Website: bh-photo
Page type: payment
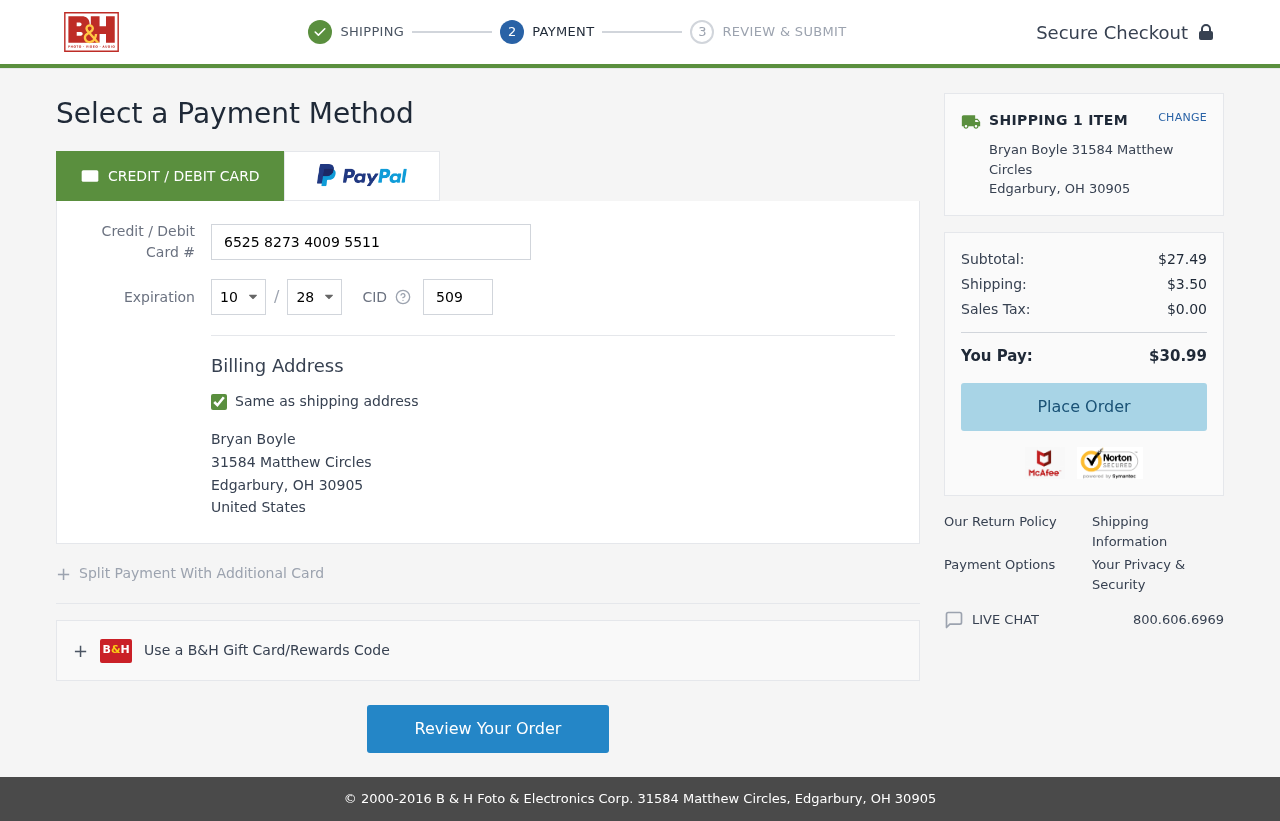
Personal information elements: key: PII_CARD_CVV
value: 509
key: PII_CARD_EXPIRY_MONTH
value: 10
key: PII_CARD_EXPIRY_YEAR
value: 28
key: PII_CARD_NUMBER
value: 6525 8273 4009 5511
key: PII_CITY
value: Edgarbury
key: PII_COUNTRY
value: United States
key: PII_FULLNAME
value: Bryan Boyle
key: PII_POSTCODE
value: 30905
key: PII_STATE_ABBR
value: OH
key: PII_STREET
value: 31584 Matthew Circles
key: PII_FULLNAME2
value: Bryan Boyle
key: PII_STREET2
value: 31584 Matthew Circles
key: PII_CITY2
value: Edgarbury
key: PII_STATE_ABBR2
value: OH
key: PII_POSTCODE2
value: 30905
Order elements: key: ORDER_NUM_ITEMS
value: SHIPPING 1 ITEM
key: ORDER_SUBTOTAL
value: $27.49
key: ORDER_SHIPPING_COST
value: $3.50
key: ORDER_TAX
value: $0.00
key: ORDER_TOTAL
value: $30.99